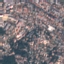
Label: Residential